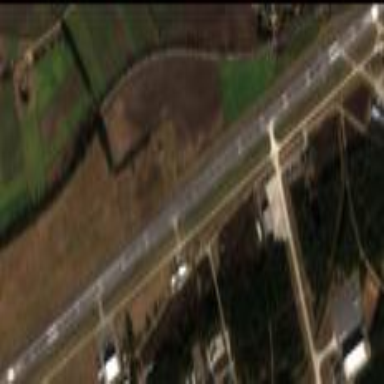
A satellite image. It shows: Asphalt runway at the airport area.